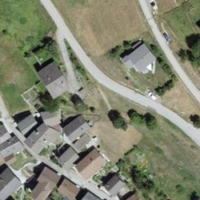
EUNIS habitat code: 54
Species observed at this site:
Caltha palustris